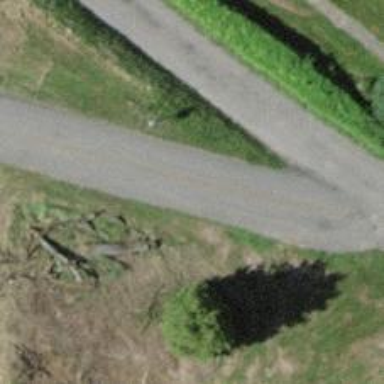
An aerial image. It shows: Residential road.